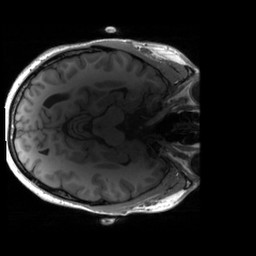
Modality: T1w
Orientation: axial
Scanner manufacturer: siemens
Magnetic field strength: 3 T
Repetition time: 2.3 s
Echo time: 0.00287 s